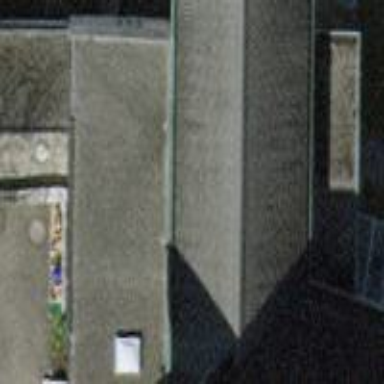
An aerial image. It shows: Building with gabled roof.